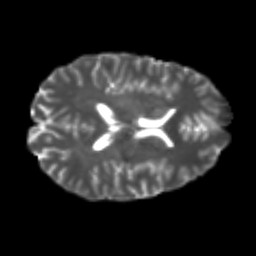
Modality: T2w
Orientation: axial
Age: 24
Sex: male
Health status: healthy
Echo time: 0.074 s